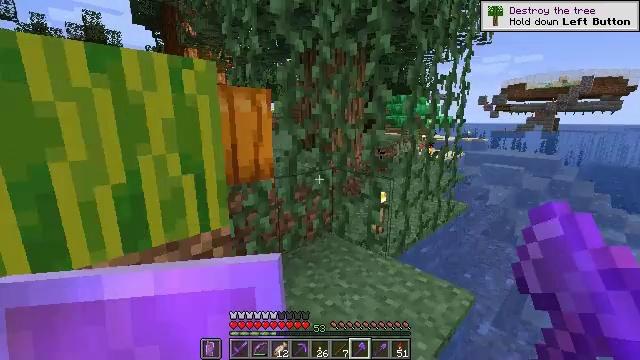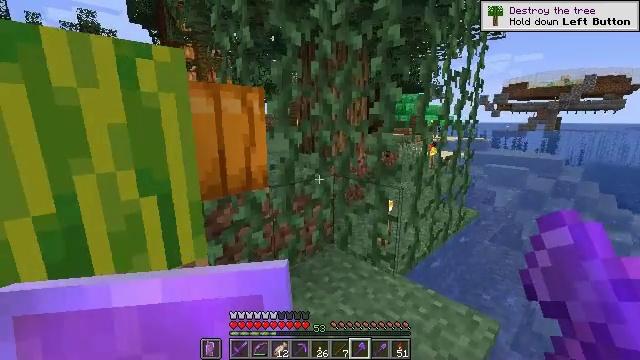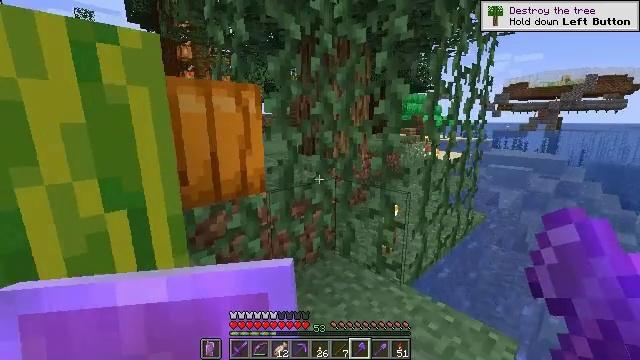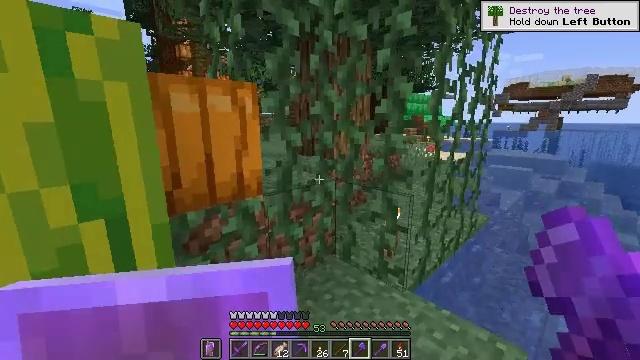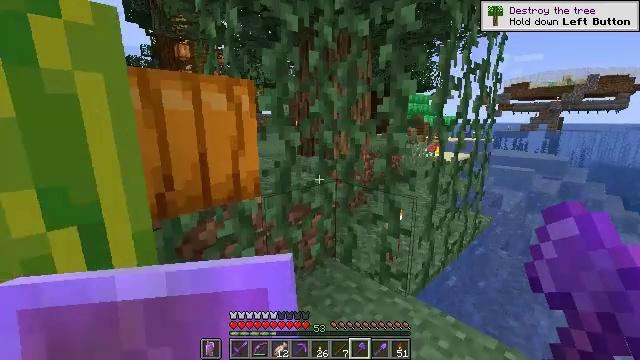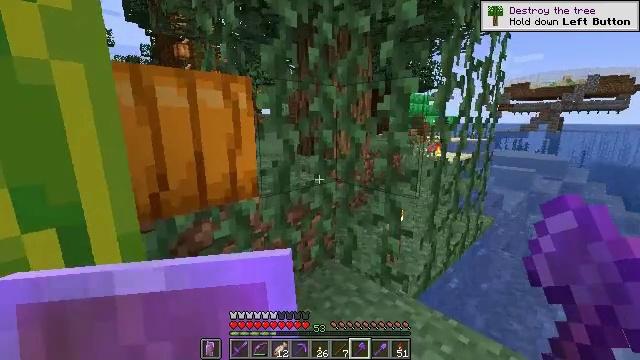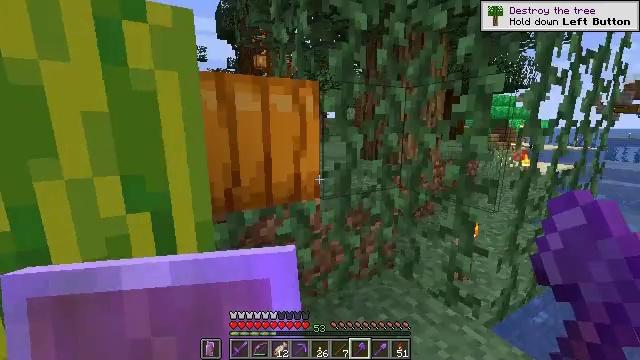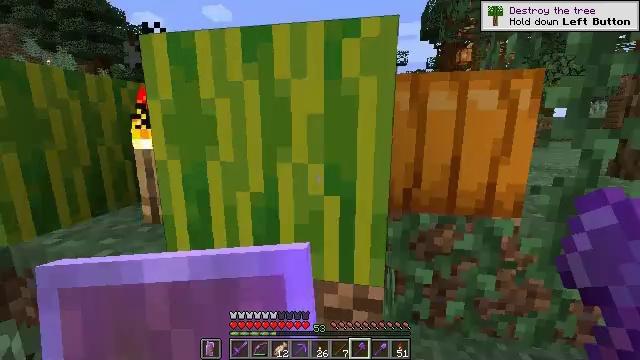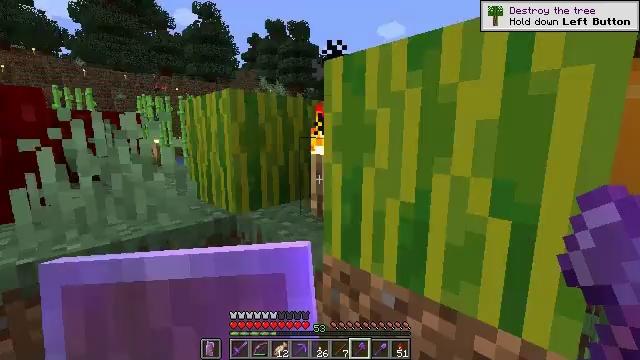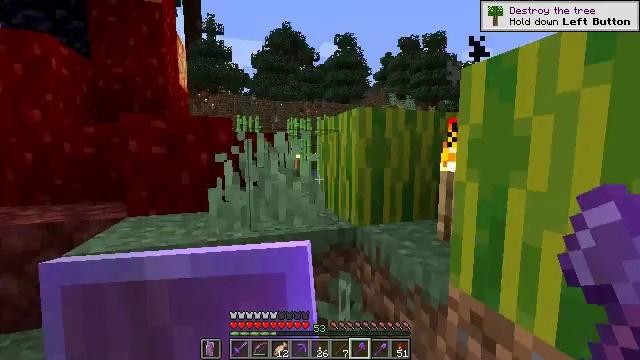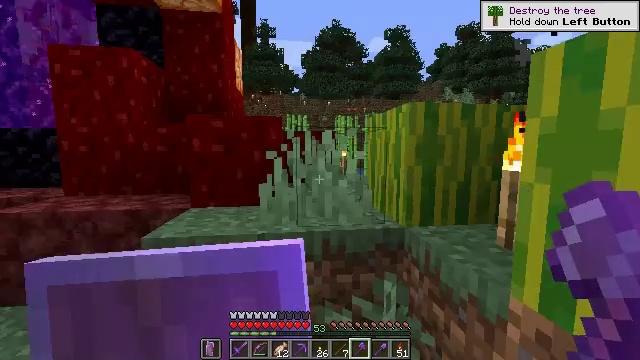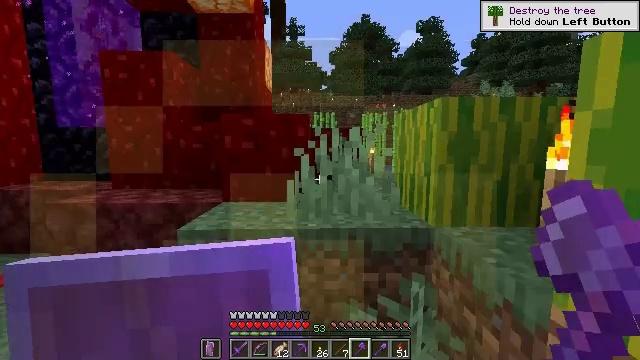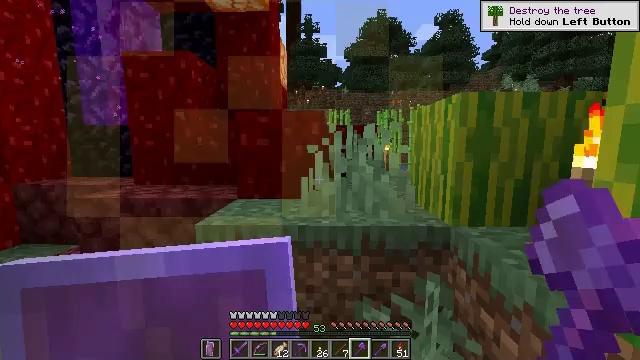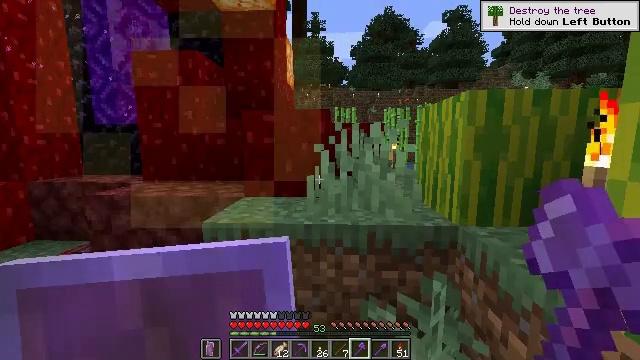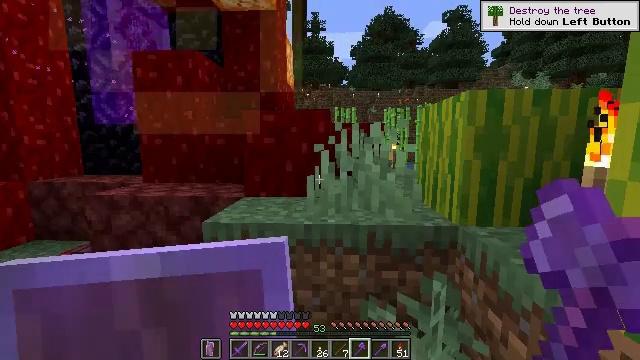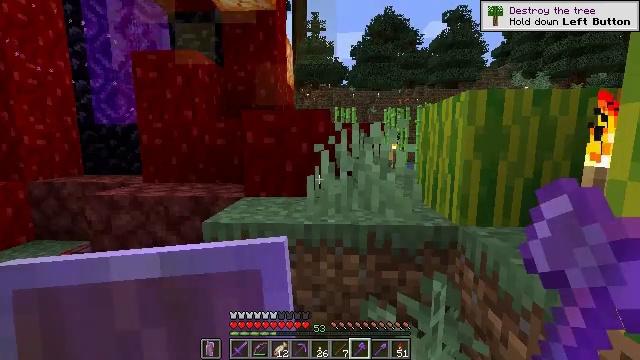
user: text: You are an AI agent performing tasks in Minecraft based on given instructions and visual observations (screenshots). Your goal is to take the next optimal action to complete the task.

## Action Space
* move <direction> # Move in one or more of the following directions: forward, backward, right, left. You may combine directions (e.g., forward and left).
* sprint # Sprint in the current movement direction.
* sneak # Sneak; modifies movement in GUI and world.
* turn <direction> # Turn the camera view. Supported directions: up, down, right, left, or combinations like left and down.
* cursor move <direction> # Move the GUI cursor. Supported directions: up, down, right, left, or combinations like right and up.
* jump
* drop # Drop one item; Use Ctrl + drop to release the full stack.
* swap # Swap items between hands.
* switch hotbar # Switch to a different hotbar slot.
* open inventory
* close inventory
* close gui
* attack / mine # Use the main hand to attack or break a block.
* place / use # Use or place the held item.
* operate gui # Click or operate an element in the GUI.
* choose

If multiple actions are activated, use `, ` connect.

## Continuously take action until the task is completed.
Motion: motion action
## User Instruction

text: Remove and gather vines.
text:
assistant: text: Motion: move forward
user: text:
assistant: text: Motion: move forward
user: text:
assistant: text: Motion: no_op
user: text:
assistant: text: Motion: no_op
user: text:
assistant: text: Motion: no_op
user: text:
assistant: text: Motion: turn left
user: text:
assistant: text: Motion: turn left
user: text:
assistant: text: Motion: turn left and up
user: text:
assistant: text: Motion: turn left and up
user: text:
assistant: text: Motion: turn left
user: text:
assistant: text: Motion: turn left
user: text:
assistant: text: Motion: turn left
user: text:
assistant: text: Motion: turn left
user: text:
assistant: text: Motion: no_op
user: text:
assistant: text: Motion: no_op
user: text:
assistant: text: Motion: no_op
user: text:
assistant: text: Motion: no_op
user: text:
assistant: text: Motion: no_op
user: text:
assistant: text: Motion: no_op
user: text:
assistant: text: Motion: no_op
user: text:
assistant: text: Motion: no_op
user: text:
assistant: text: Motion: turn left
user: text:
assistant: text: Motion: move forward, turn left
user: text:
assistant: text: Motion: move forward, turn left
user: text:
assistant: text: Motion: move forward
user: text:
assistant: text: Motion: move forward
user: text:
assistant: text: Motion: move forward
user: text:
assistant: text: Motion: move forward, jump
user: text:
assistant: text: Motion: move forward, jump
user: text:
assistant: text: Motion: move forward, jump